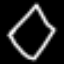
Label: diamond